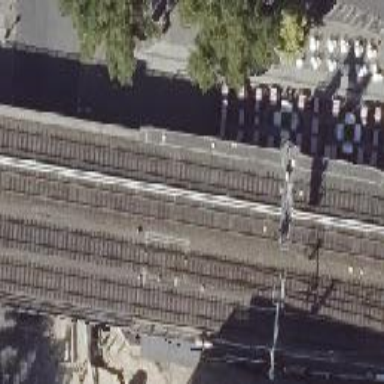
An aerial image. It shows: Viaduct building with flat roof.